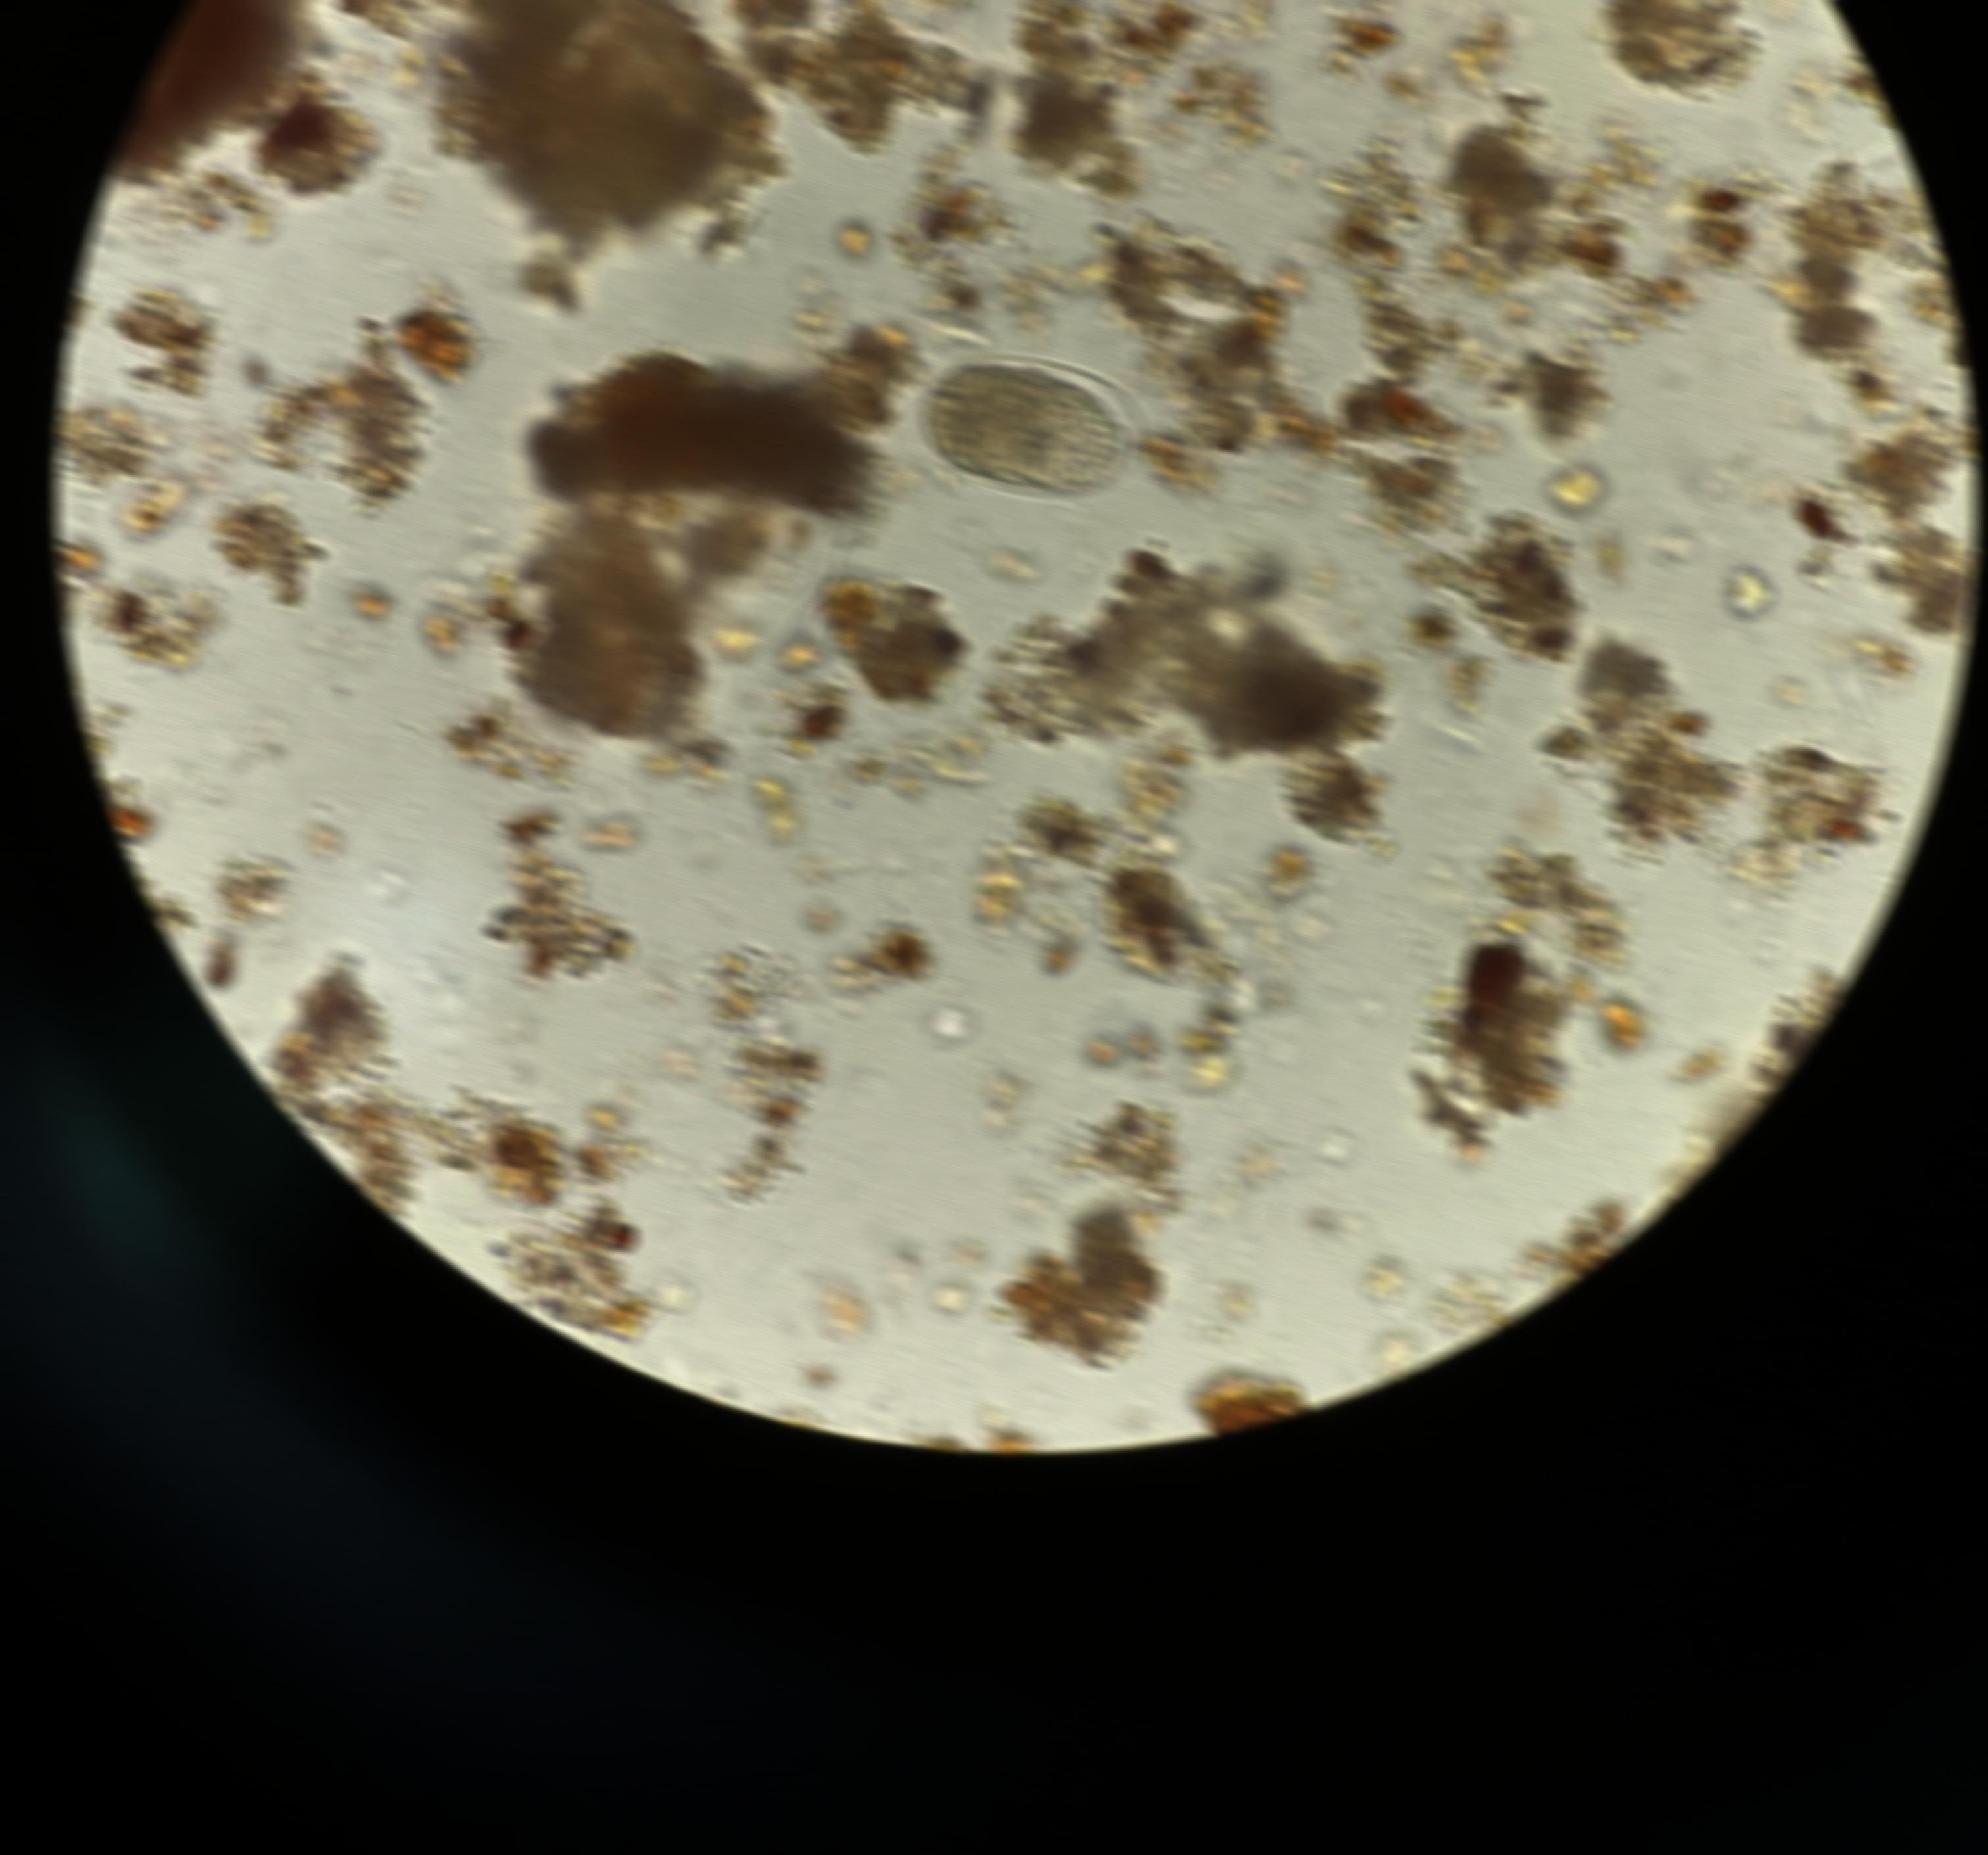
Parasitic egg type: Hookworm egg